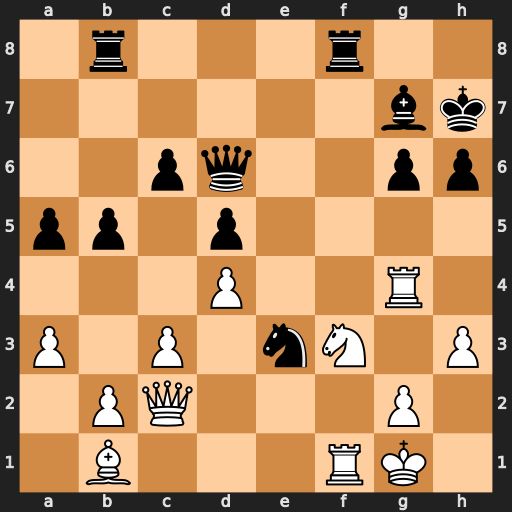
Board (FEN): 1r3r2/6bk/2pq2pp/pp1p4/3P2R1/P1P1nN1P/1PQ3P1/1B3RK1
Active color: w
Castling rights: -
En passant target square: -
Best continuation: Rxg6 Nxc2 Rxd6